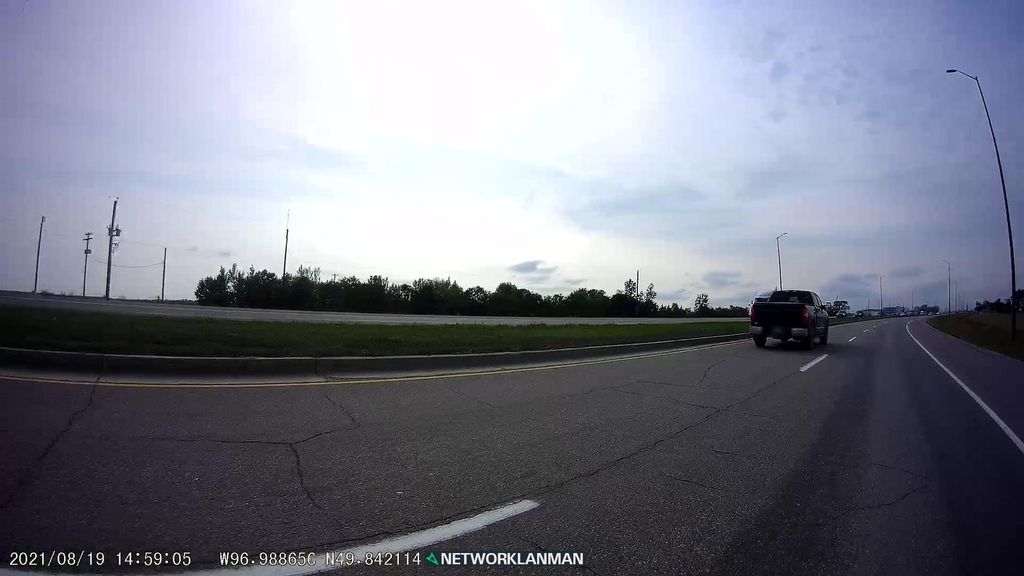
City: winnipeg